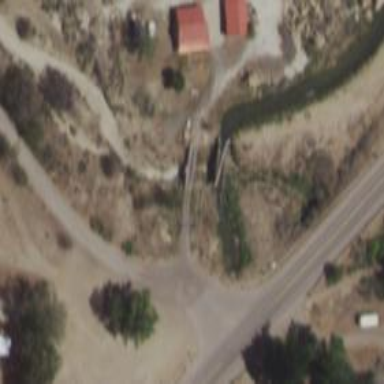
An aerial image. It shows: Aqueduct bridge over canal.